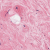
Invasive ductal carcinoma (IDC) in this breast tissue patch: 0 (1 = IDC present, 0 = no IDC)